Question: I am trying to solve a time series problem using the NARX Neural Network solution that Matlab provides. I am trying to understand how to predict actual values, but the results I get are almost perfect! The errors are so small that I am not sure if I am actually predicting. I just want to make sure I am doing everything right!
Basically I train the network with some samples using the GUI solution. Then I use the following script to test the neural network with new samples:
'''
X = num2cell(open2(1:end))'; % input
T = num2cell(close2(1:end))'; % this is the output I should get
net = removedelay(net);
[Xs,Xi,Ai,Ts] = preparets(net,X,{},T);
Y = net(Xs,Xi,Ai);
plotresponse(Ts,Y)
view(net)
Y = cell2mat(Y);
T = cell2mat(T);
sizey = length(Y);
sizet = length(T);
T = T(1:sizey);
figure
plot(1:sizey,T,1:sizey,Y)
'''
The graph I am getting is almost identical to the original target time series function. The errors are really small and the only difference is that the graph (Y) is shifted 2 samples to the left. But, am I really predicting?
Here's part of the graph:

Thanks in advance!
Update: The actual prediction graph is shifted to the right and not to the left. The targets provided by the preparets function (blue) occurs before! So it doesn't show it's actually predicting.
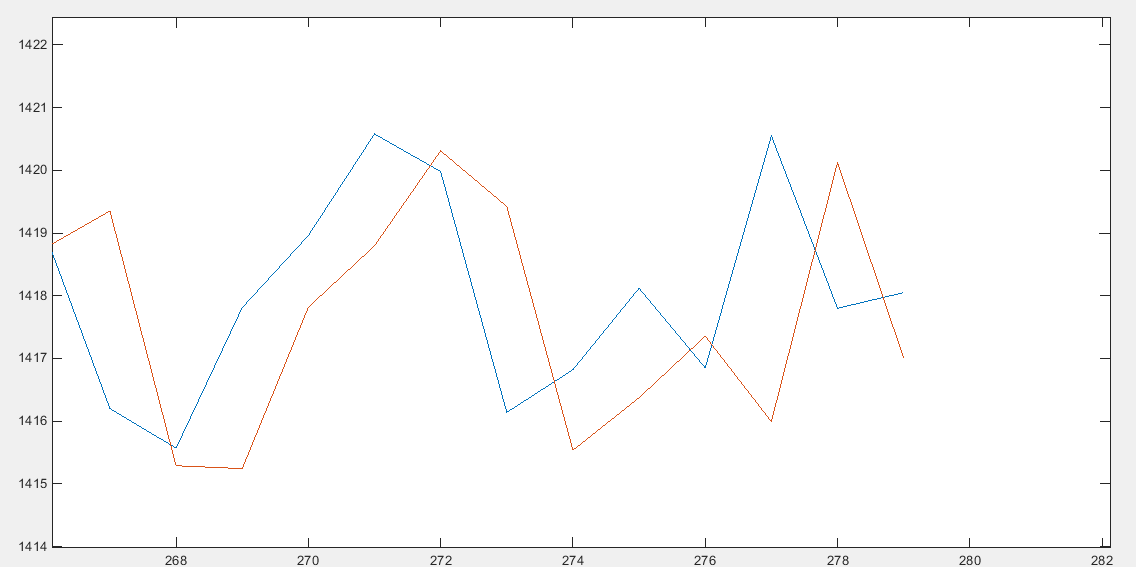
Answer: ## Right Shift
Your shows a timeshift of 1 (not 2!) timestep(s). This is not ideal, but can happen when the delays are badly chosen which leads to this kind of delay pattern. (For further explanation have a look at <URL> So, to avoid this you have to look into the correlation patterns of your data.
## Removedelay()
Now, I'm assuming that you wanted to correct for this behaviour by removing the delay of the network instead. Unfortunately, this is what 'removedelay()' is meant for:
<URL>
> The result is a network which behaves identically, except that outputs are produced n timesteps later.
it becomes clear that you're not changing the network, instead you only change the time dependence of your y-values, so your network will try to predict one time step ahead. You can see this behaviour at the very end of your T and Y vectors where Y will have an while T fills this space with 'NaN' (because you obviously cannot generate more targets out of the blue).
'removedelay()' is supposed to be used in combination with a closed loop design, so that you can obtain predicted values early to use them as direct input for the next step. In this case, it also makes sense to increase the output delay by more than just one which is why you can pass an additional argument 'n':
'''
net = removedelay(net,n);
'''
To prove that the additional time step is not used you can simulate the desired data set with your trained net and then simulate the same set with 'removedelay()'. They are going to be identical except for the last value of the Y curve (see Figure 1).
Fig. 1: Both plots are based on the same net trained with the first 3500 data points of MATLAB's heat exchanger example. Shown are the simulation results for the last 500 values in the set that have in the training process. The results are identical except for an additional value for the one on the left using 'removedelay()'.

## Errors
Your have to be very small if you're using a representative training set. Therefore, the prediction for similar, new data will be good because your net is not overfitted.
## Conclusions
So, are you ? No, you are simulating. Simulating your network's behaviour is based on inputs of your previously unknown data set, not the targets (they only have to be passed to allow for performance evaluation). Therefore, passing new data to your net with or without 'removedelay()' is simulation in both cases because it is based on provided inputs. Removing the delay doesn't make a difference for these results.
Prediction, on the other hand, requires no input data because it really just continues the pattern the network has learned so far without taking new input into account.
## Suggestions
If all you want is to have an unknown data set with valid input values passed to your net for simulation, you could just as well pass it as part of the by using the 'divideblock' or 'divideint' options.
If you want to make use of early prediction by 'removedelay()' or need prediction in general because your inputs have holes or are unreliable for other reasons, you should consider simulating your unknown set with a closed loop. Should its performance be all too awful you can also train a closed loop network from the very beginning.